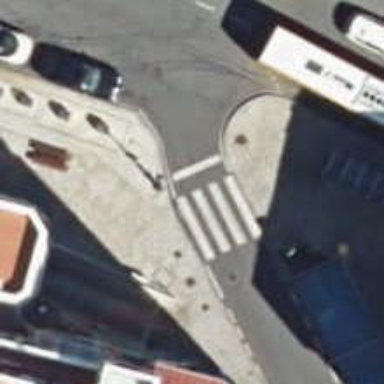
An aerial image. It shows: Zebra crossing on the road.